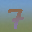
Label: 7